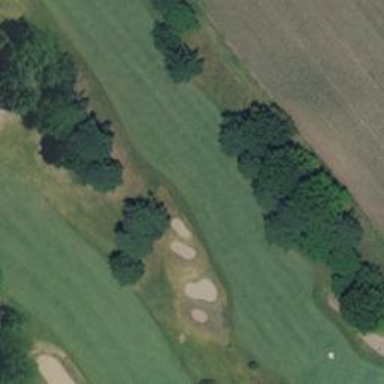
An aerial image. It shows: View of golf hole.